Field crop: maize
Growth stage: 2
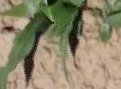
Species: maize